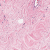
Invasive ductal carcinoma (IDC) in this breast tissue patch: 0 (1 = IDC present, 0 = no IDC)